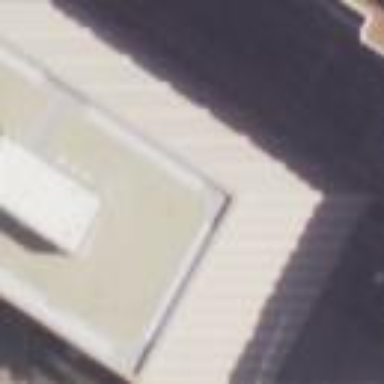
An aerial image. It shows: Building.